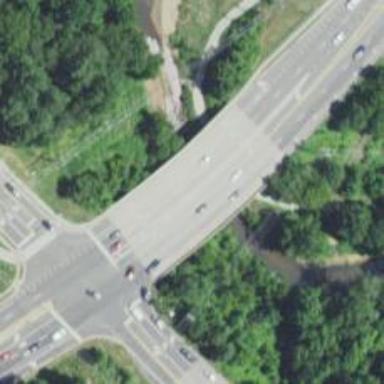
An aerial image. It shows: Trunk highway bridge with asphalt surface.